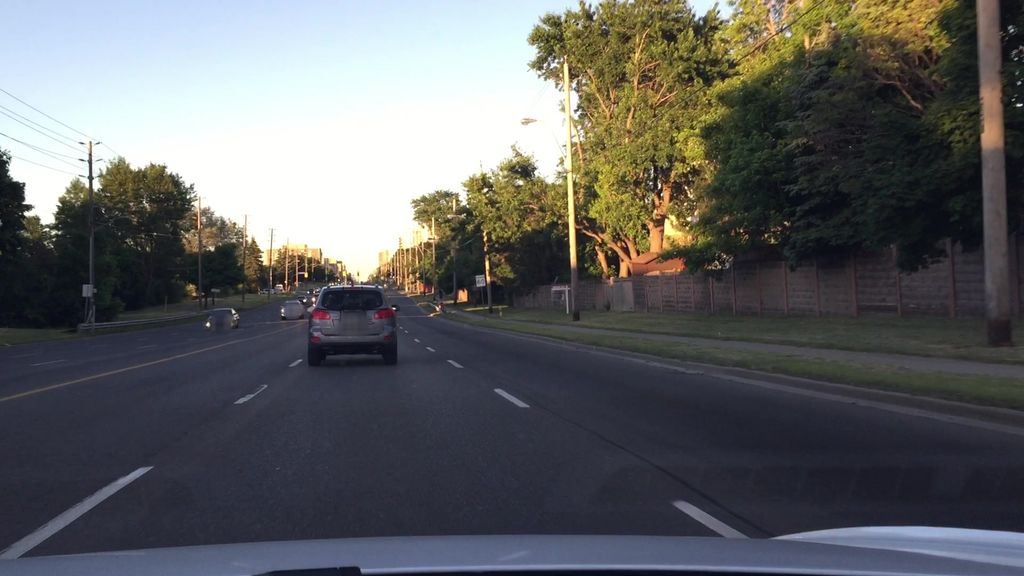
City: toronto